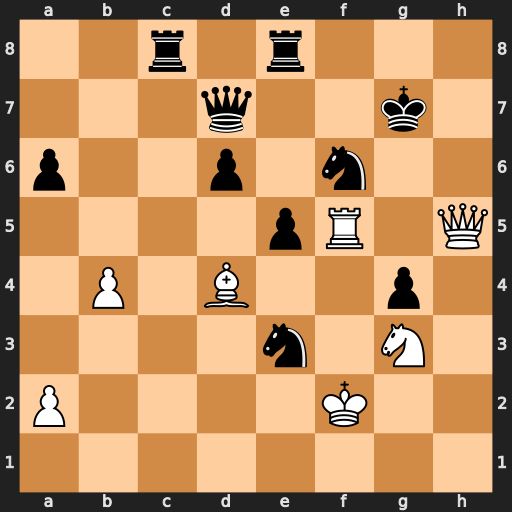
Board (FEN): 2r1r3/3q2k1/p2p1n2/4pR1Q/1P1B2p1/4n1N1/P4K2/8
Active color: w
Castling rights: -
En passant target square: -
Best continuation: Qg5+ Kh7 Bxe3